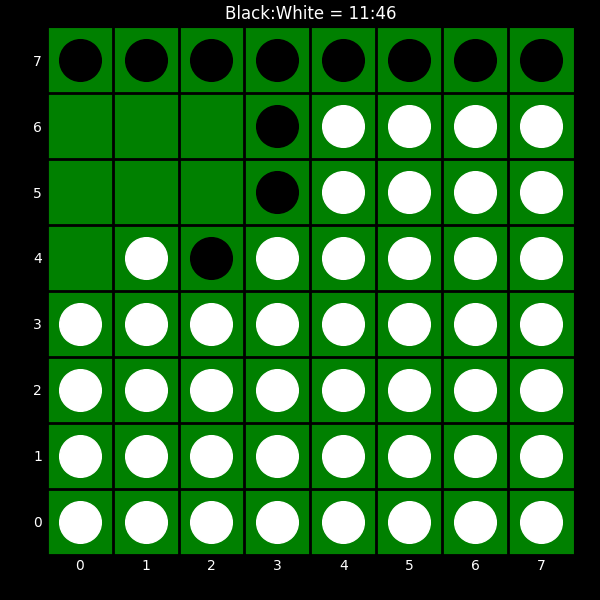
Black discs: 11
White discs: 46